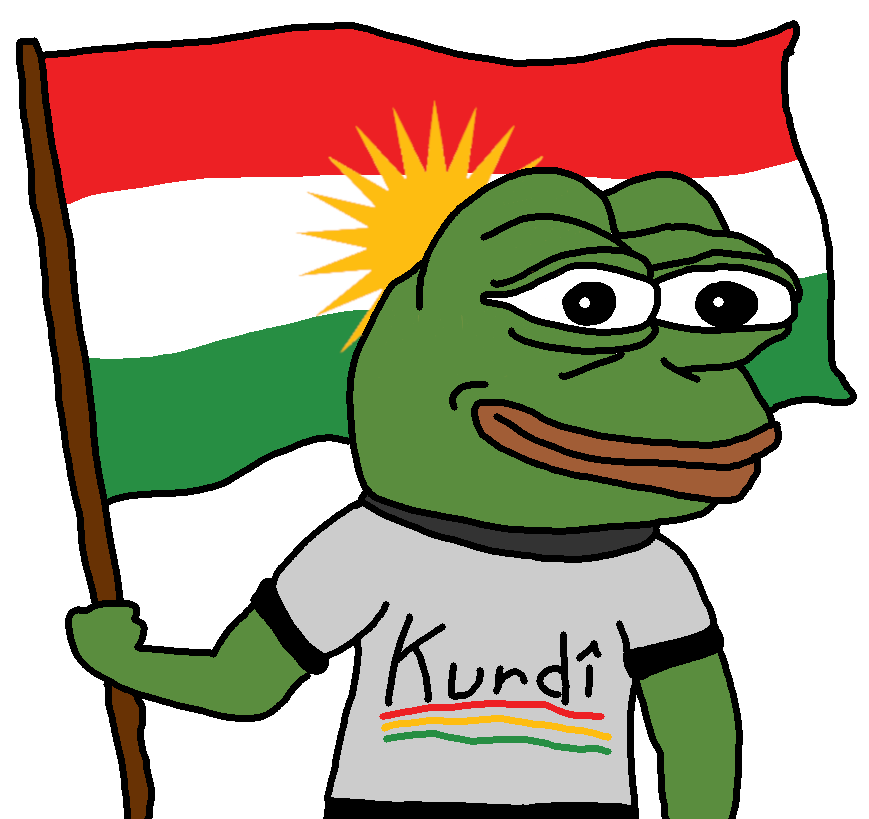
Label: 5_Pepe